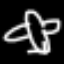
Label: airplane